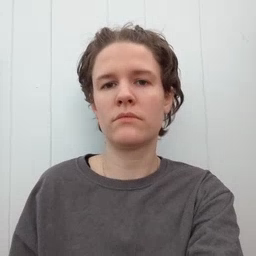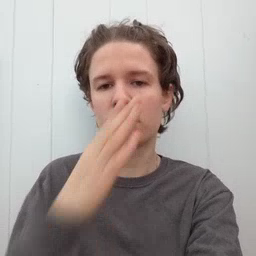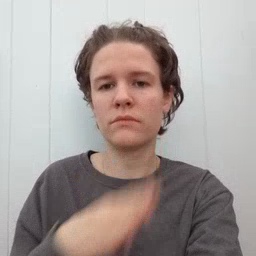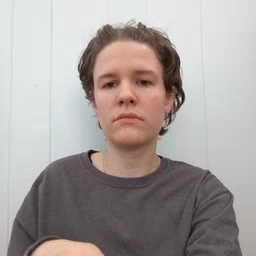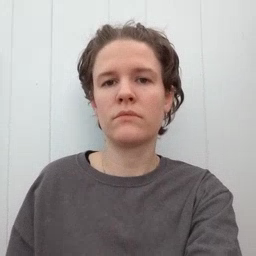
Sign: quiet